Aerial crown-view tile of a tropical tree (Barro Colorado Island, Panama), acquired 20240918:
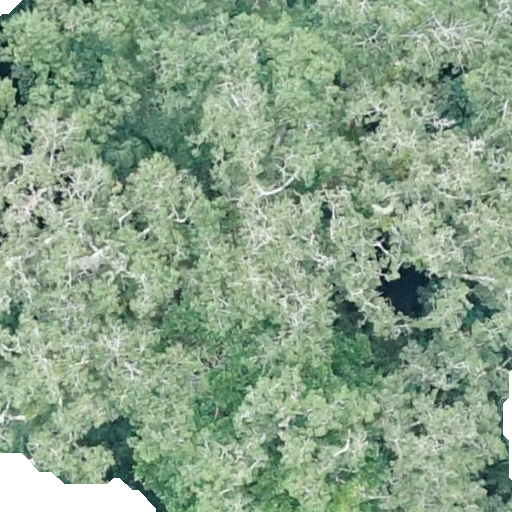
Species: Ceiba pentandra
GBIF accepted scientific name: Ceiba pentandra
Crown area: 689.109 m²